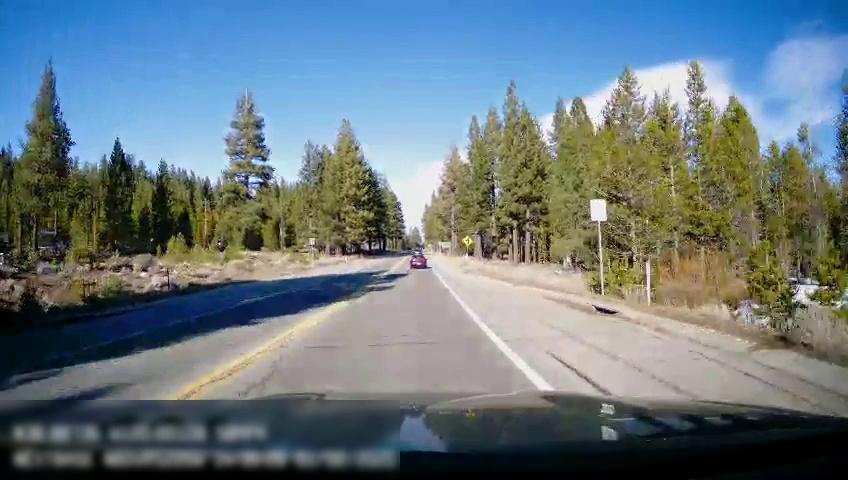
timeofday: Day
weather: Sunny
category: Drivable Space
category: Vehicles | Car
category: Lanes | Current Lane
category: Lanes | Current Lane
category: Lanes | Opposite Lane
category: Traffic | Signs